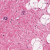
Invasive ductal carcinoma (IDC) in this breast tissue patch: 0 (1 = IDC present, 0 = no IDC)